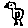
Label: bird